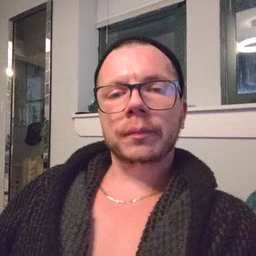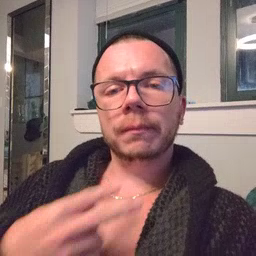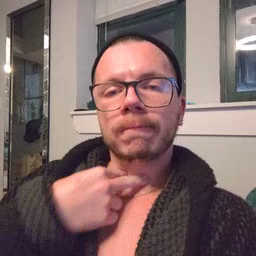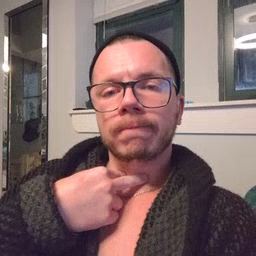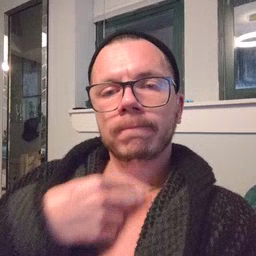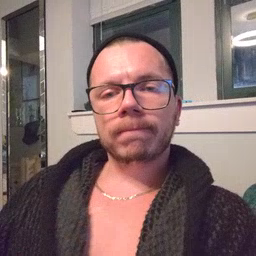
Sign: stuck